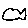
Label: fish